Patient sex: M
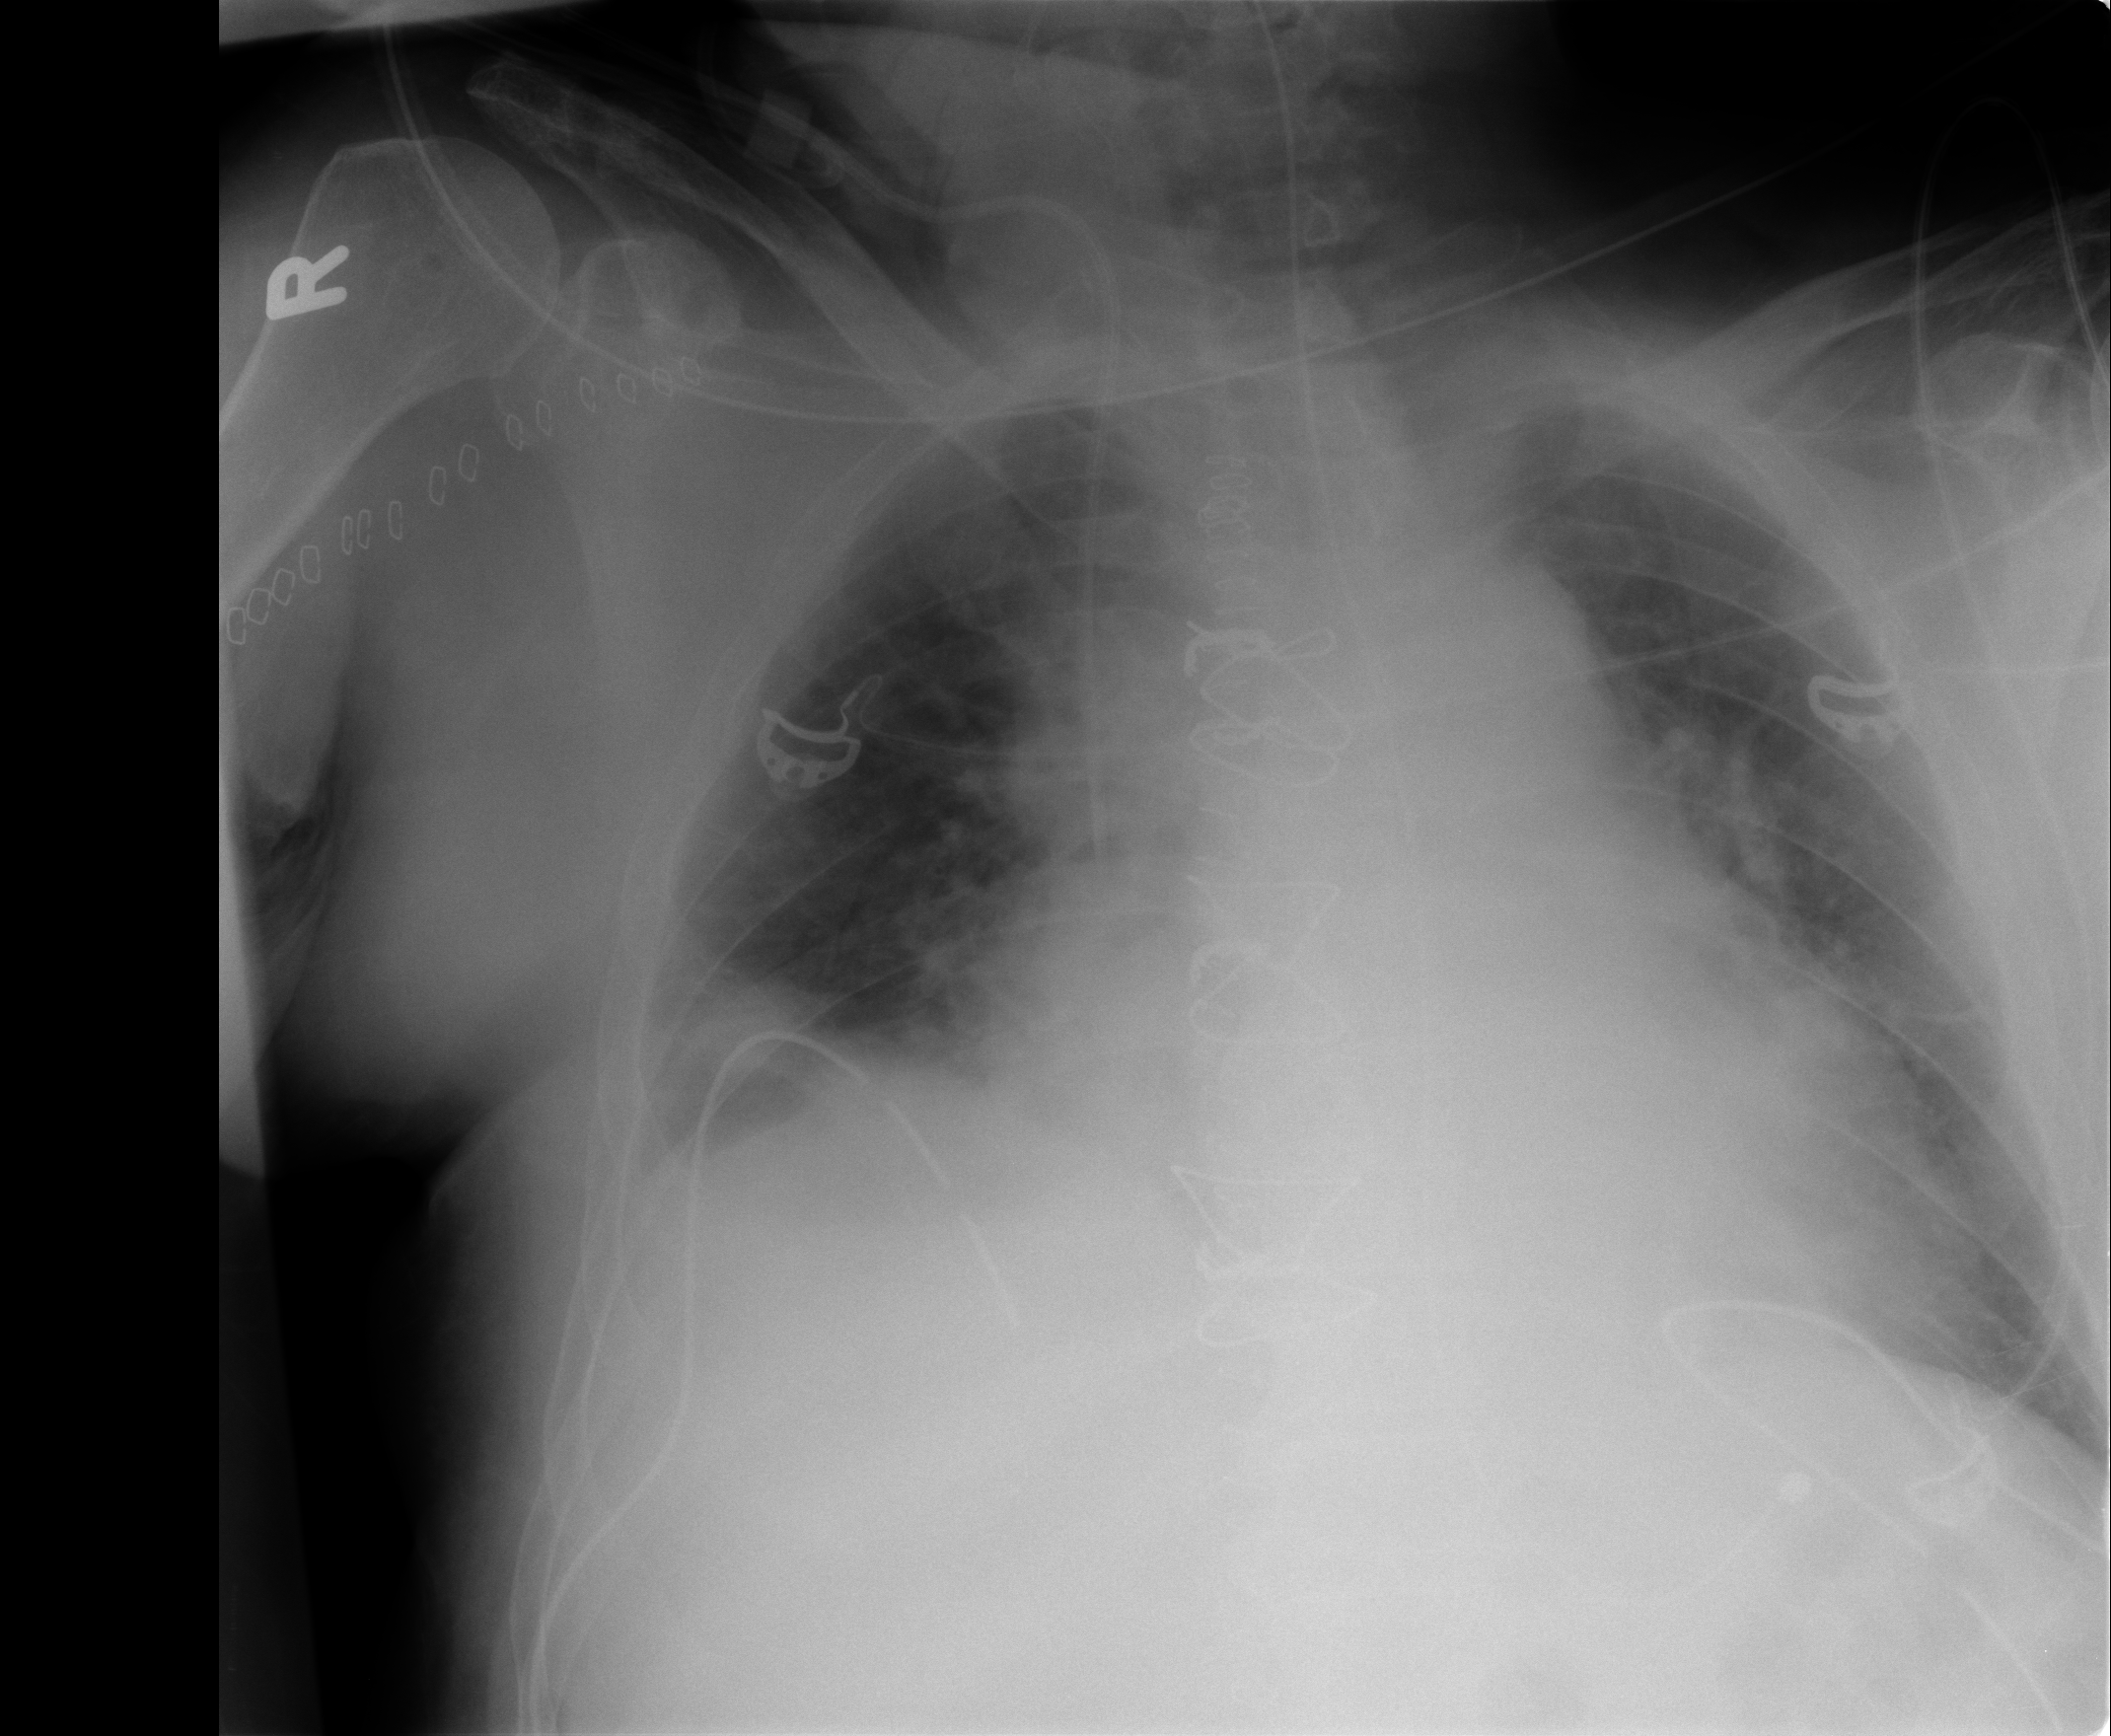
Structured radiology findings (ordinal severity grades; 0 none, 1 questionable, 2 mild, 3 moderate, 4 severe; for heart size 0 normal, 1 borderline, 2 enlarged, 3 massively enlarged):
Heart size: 2
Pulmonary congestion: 2
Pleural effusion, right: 1
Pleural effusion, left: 0
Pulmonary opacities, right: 1
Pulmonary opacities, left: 0
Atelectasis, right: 2
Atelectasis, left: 2